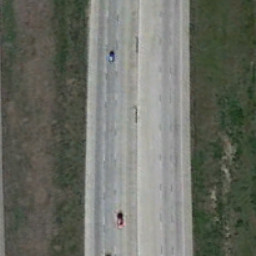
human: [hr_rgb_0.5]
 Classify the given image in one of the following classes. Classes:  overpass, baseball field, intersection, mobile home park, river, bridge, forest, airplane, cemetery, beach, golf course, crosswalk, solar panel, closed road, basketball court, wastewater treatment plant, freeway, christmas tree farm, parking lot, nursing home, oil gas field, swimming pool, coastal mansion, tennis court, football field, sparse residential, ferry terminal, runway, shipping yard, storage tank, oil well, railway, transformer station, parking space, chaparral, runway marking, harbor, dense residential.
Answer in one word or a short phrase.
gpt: freeway